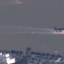
Land use / land cover: SeaLake